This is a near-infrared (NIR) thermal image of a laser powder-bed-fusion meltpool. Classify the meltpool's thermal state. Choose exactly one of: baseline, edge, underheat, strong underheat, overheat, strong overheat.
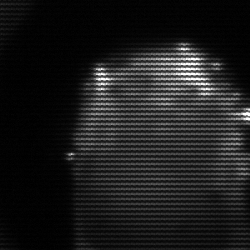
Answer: baseline